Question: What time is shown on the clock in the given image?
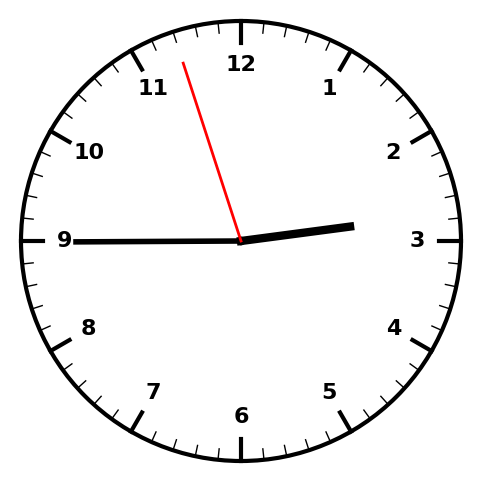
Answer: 02:44:57